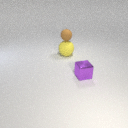
small brown rubber sphere above large yellow rubber sphere